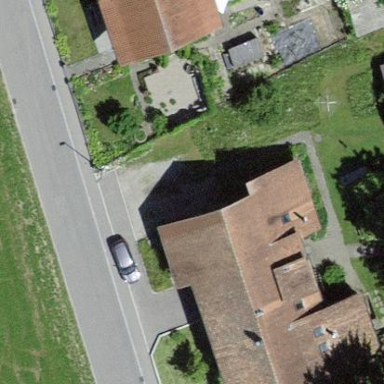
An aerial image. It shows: Terrace building.